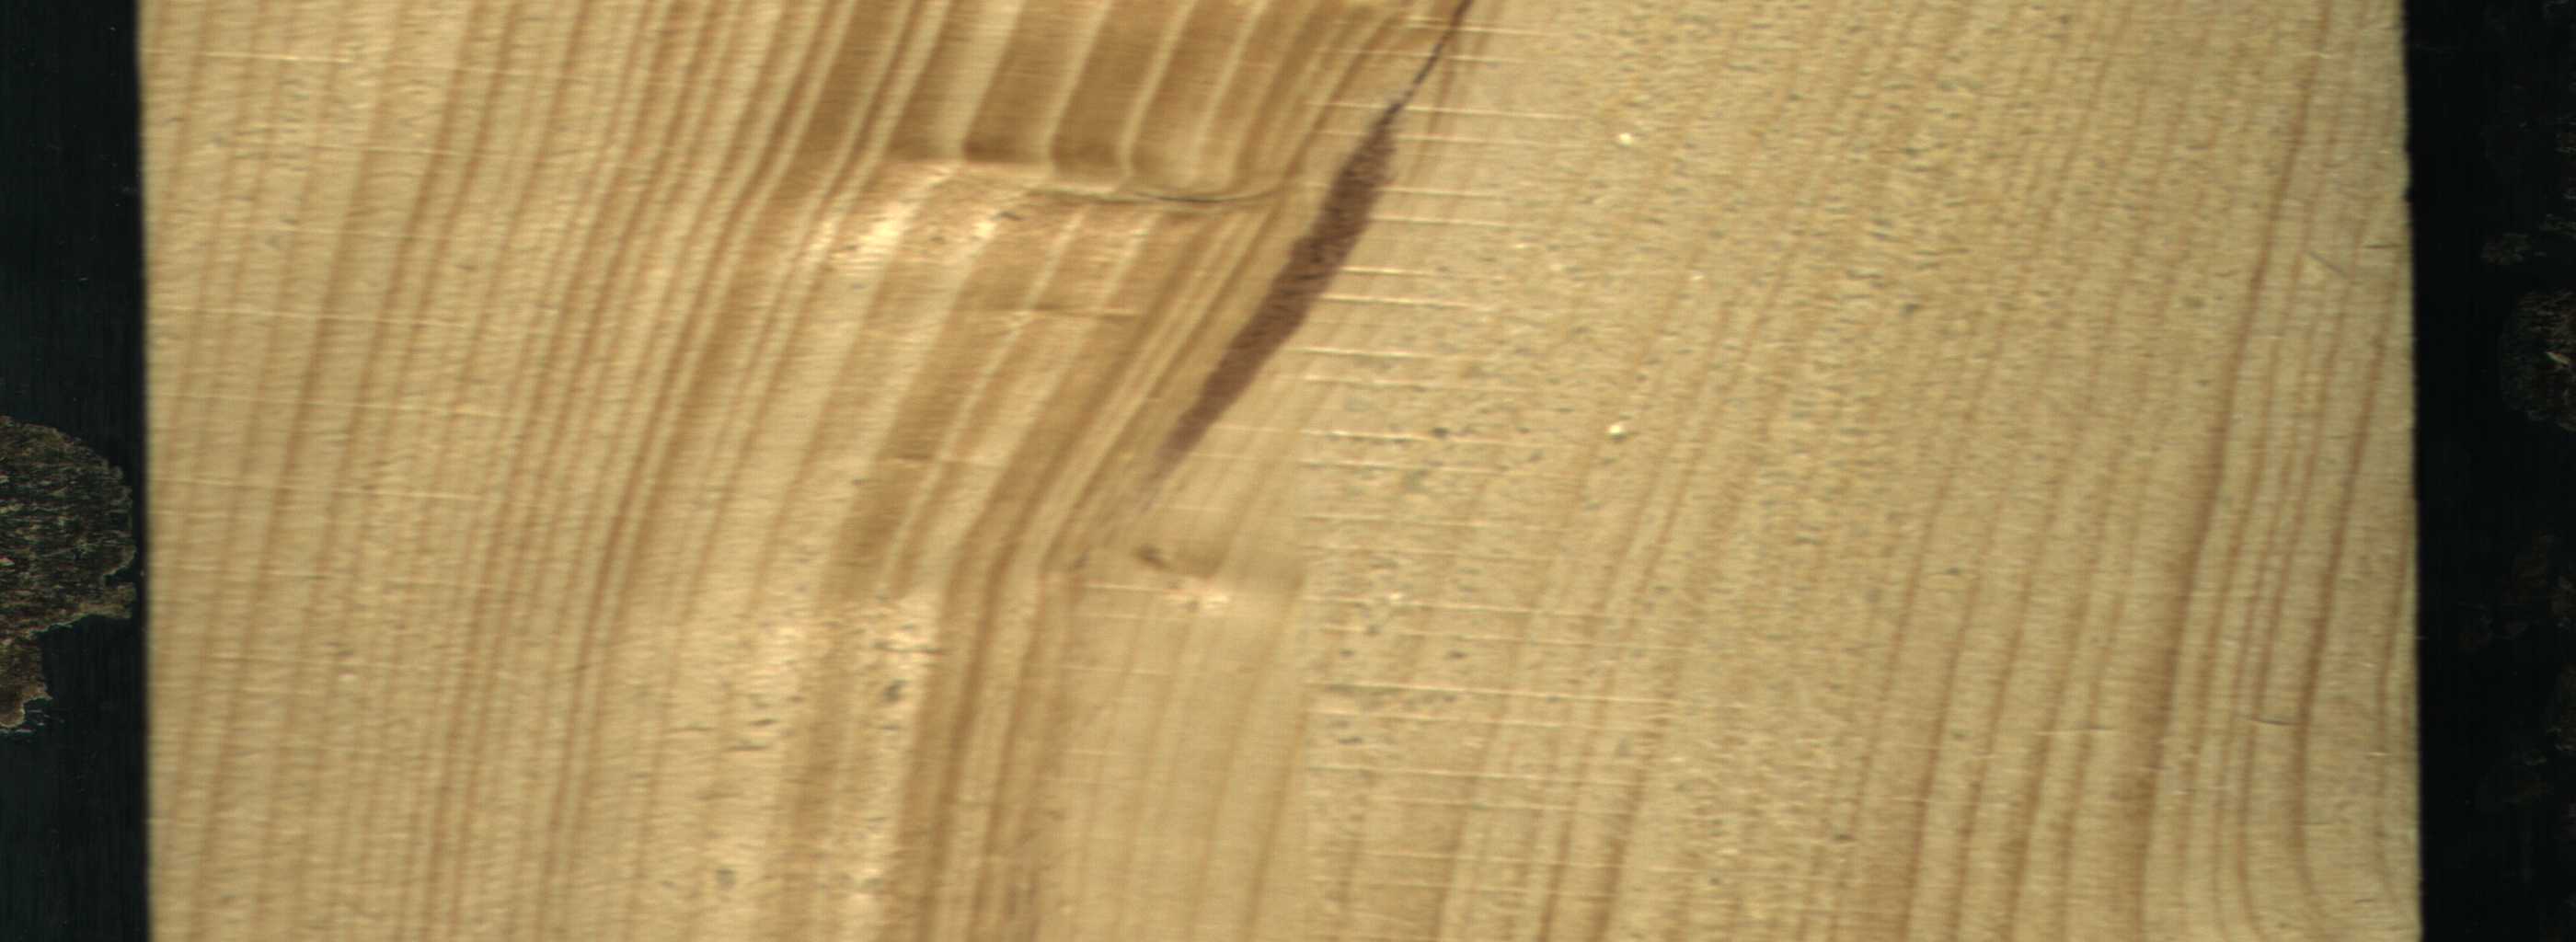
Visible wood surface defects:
Quartzity
Crack